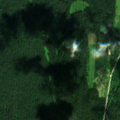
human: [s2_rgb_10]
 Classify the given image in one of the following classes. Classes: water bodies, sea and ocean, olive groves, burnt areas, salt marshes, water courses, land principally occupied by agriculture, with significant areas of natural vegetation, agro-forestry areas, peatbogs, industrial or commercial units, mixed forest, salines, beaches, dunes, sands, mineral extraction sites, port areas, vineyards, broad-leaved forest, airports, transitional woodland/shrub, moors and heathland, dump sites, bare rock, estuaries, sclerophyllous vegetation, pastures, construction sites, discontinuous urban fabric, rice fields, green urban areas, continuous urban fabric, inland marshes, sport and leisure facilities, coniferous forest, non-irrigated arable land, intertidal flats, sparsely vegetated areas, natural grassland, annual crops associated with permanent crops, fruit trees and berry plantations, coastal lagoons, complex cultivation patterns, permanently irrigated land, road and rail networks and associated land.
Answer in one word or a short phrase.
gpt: coniferous forest, mixed forest, inland marshes